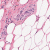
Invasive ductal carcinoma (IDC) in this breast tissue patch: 0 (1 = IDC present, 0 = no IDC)